Question: how to position a div so that my page expands when some content is loaded. In the below image the div which I'm using is disturbing the page design.

I'm using the following CSS:
'''
#middlePanel {
width:70%;
float:left;
background:#CCC;
}
#forum_act_container
{
width:300px;
position:relative;
left:20px;
top:20px;
}
#forum_act_header
{
height:35px;
border-radius:3px 3px 0px 0px;
background: linear-gradient(white, #999); /* Standard syntax */
text-align:center;
line-height:33px;
}
#forum_act
{
overflow:scroll;
height:300px;
padding:10px;
border:#FFF 1px solid;
}
'''
Below is their html structure:
'''
<div id="middlePanel">
<div id="forum_act_container">
<div id="forum_act_header">Newest Forum Activites</div>
<div id="forum_act"><?php echo $forum_activities; ?></div>
</div>
</div>
'''
What css code should I use so that the middlePanel div expands dynamically with the content.
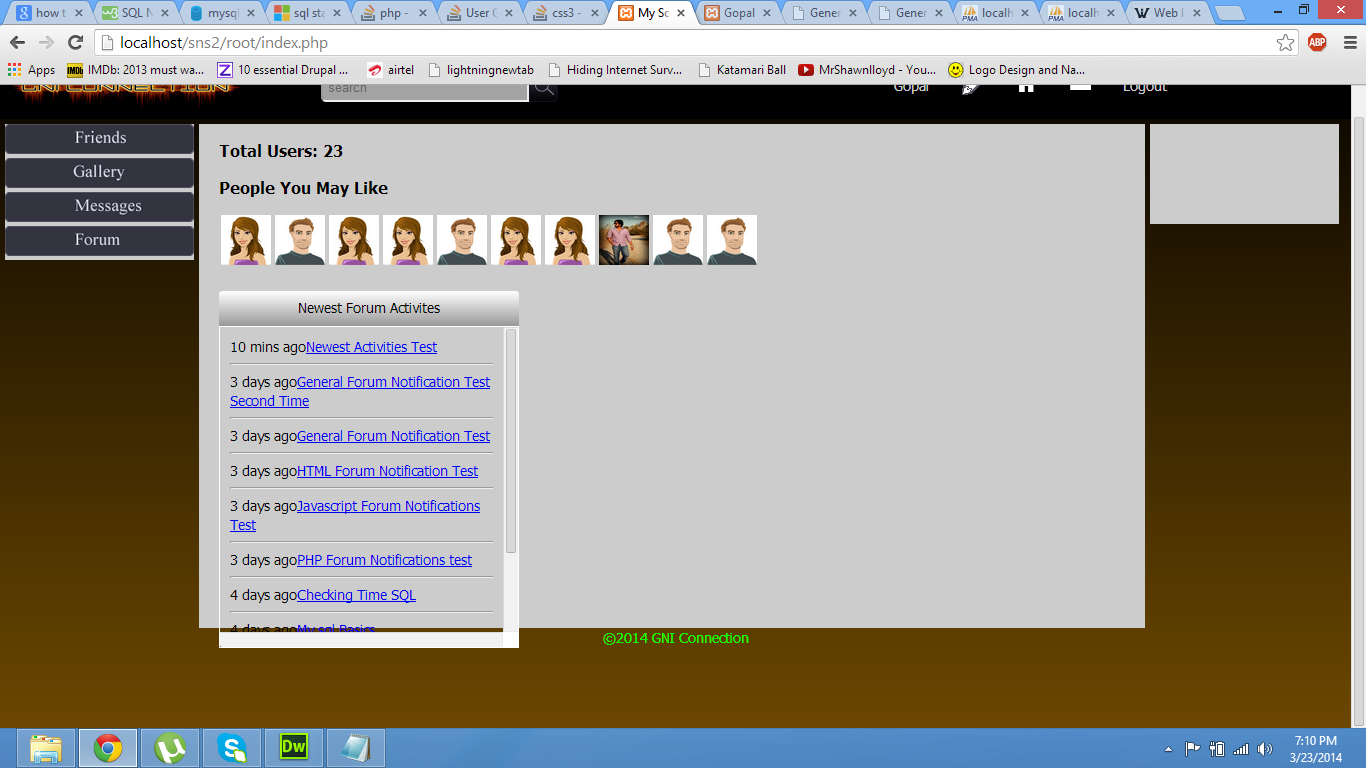
Answer: Your '#middlePanel' expands when You change 'height' of '#forum_act' (or remove 'height: 300px;' and fill div with elements). '#forum_act_container' You set 'position:relative; top:20px; left:20px;' that why '#forum_act_container' is outside of '#middlePanel'. Instead of:
'''
#forum_act_container
{
width:300px;
position:relative;
left:20px;
top:20px;
}
'''
remove 'left' and 'top' position and add 'padding' or 'margin', like:
'''
#forum_act_container
{
width:300px;
position:relative;
padding:20px;
}
'''
Your example: <URL>
or You can add extra padding-bottom for #middlePanel if want do not want to change postion: relative top, left.